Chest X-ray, AP view. Patient: 35 years old, sex M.
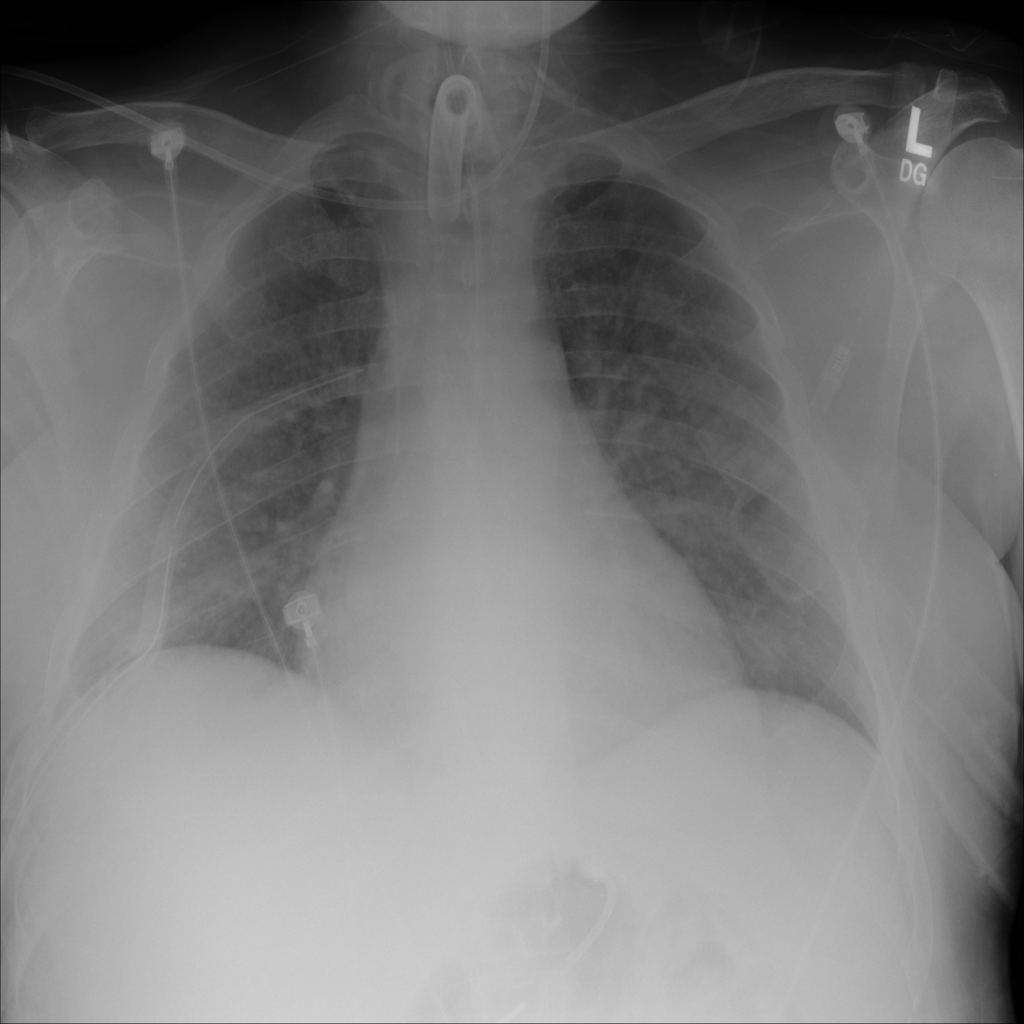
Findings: Infiltration